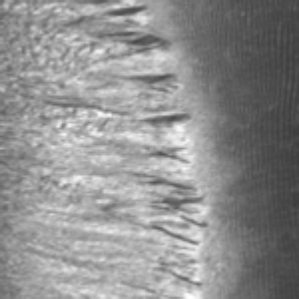
Label: frost